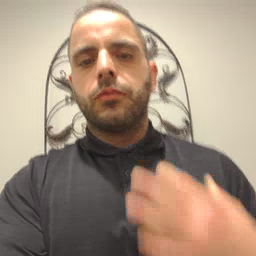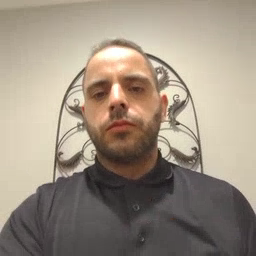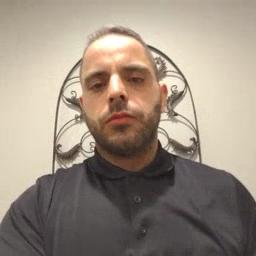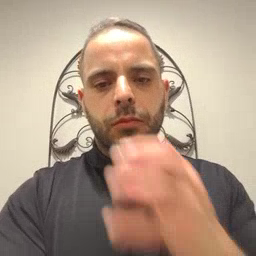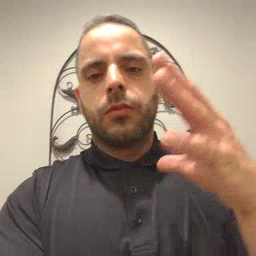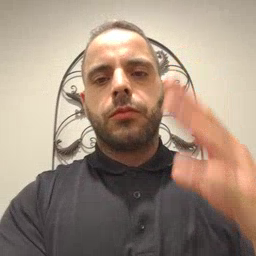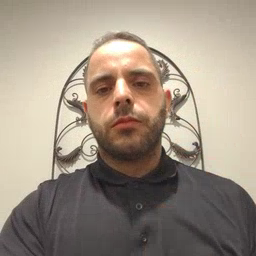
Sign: balloon